Question: As you can see from watch, 'l[u][0]' must be '0.5', but it returns '0'
'''
u = 0
for j in range(n):
if k == j:
continue
l[u][0] = -x[j] / (x[k] - x[j])
l[u][1] = 1 / (x[k] - x[j])
u = u + 1
'''

What's wrong with it?
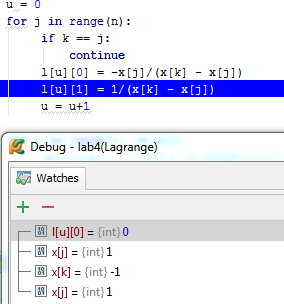
Answer: The division is not "wrong". It is integer division (a.k.a. floor division).
When you divide two integers, the result is an integer:
'''
>>> 3/4
0
>>> 4/4
1
'''
When you divide two floating-point numbers (numbers with a fractional part), the result is a float:
'''
>>> 3./4
0.75
>>> 4./4
1.0
'''
Note that this "problem" is confined to Python 2. One of the changes in Python 3 is to make normal division coerce to floats:
'''
>>> 3/4 # Python 3 behavior
0.75
'''
and to require a second operator (also in Python >2.2) to achieve integer division:
'''
>>> 3//4
0
'''